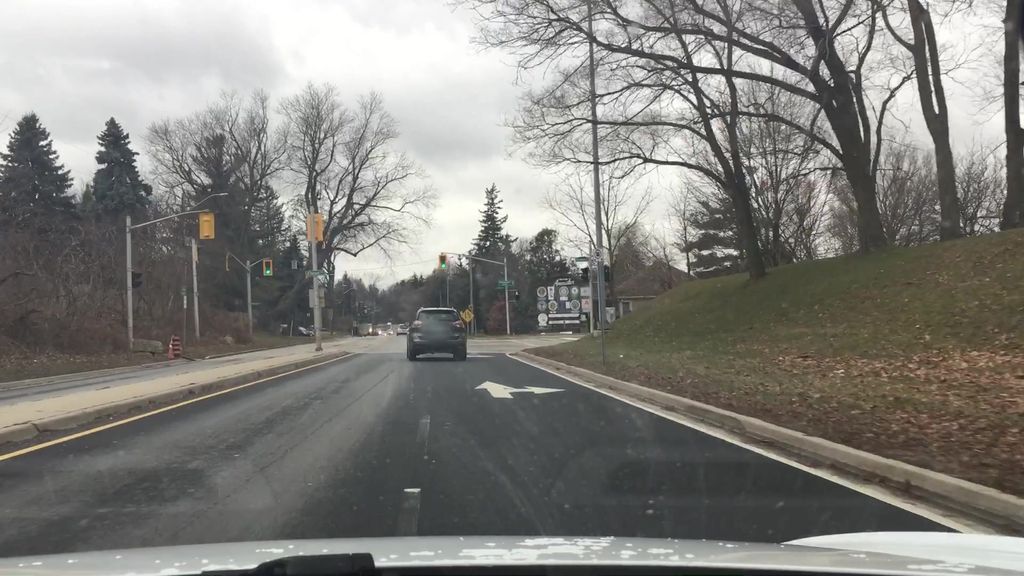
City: hamilton